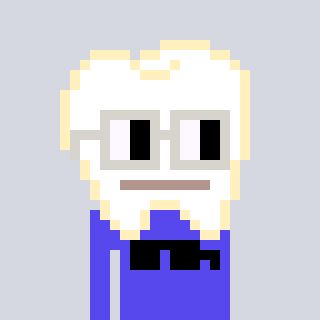
a pixel art character with square light gray glasses, a tooth-shaped head and a computerblue-colored body on a cool background